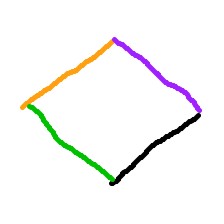
Shape: rhombus